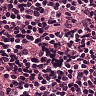
Metastatic tissue present: no